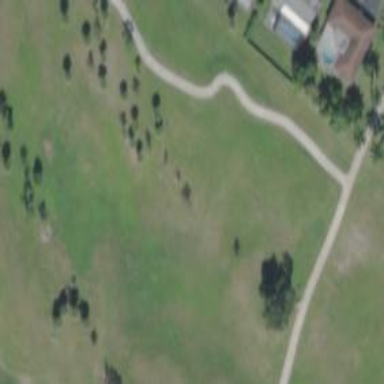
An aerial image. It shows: Disc golf hole.